Interaction volume radius: 10 \u00c5
Interaction volume height: 20 \u00c5
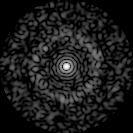
Disorder parameter: 0.836